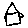
Label: house